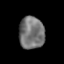
Tissue: prostate
Cell type: T cells
Senescence score: 0.1742
Nuclear area (px): 803
Mean DAPI intensity: 116.804